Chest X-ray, PA view. Patient: 24 years old, sex F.
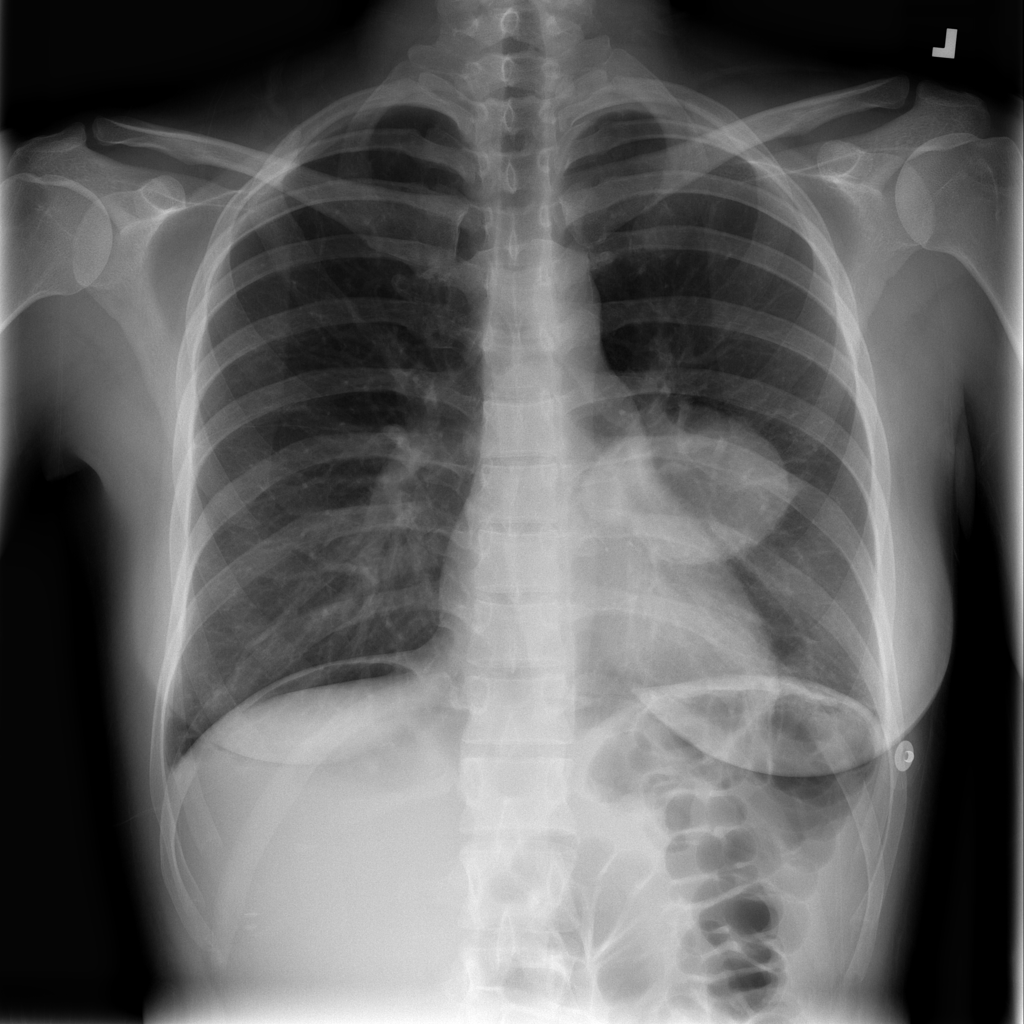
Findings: No Finding